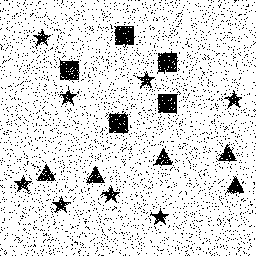
Squares: 5
Triangles: 5
Stars: 8
Total shapes: 18